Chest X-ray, AP view. Patient: 60 years old, sex M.
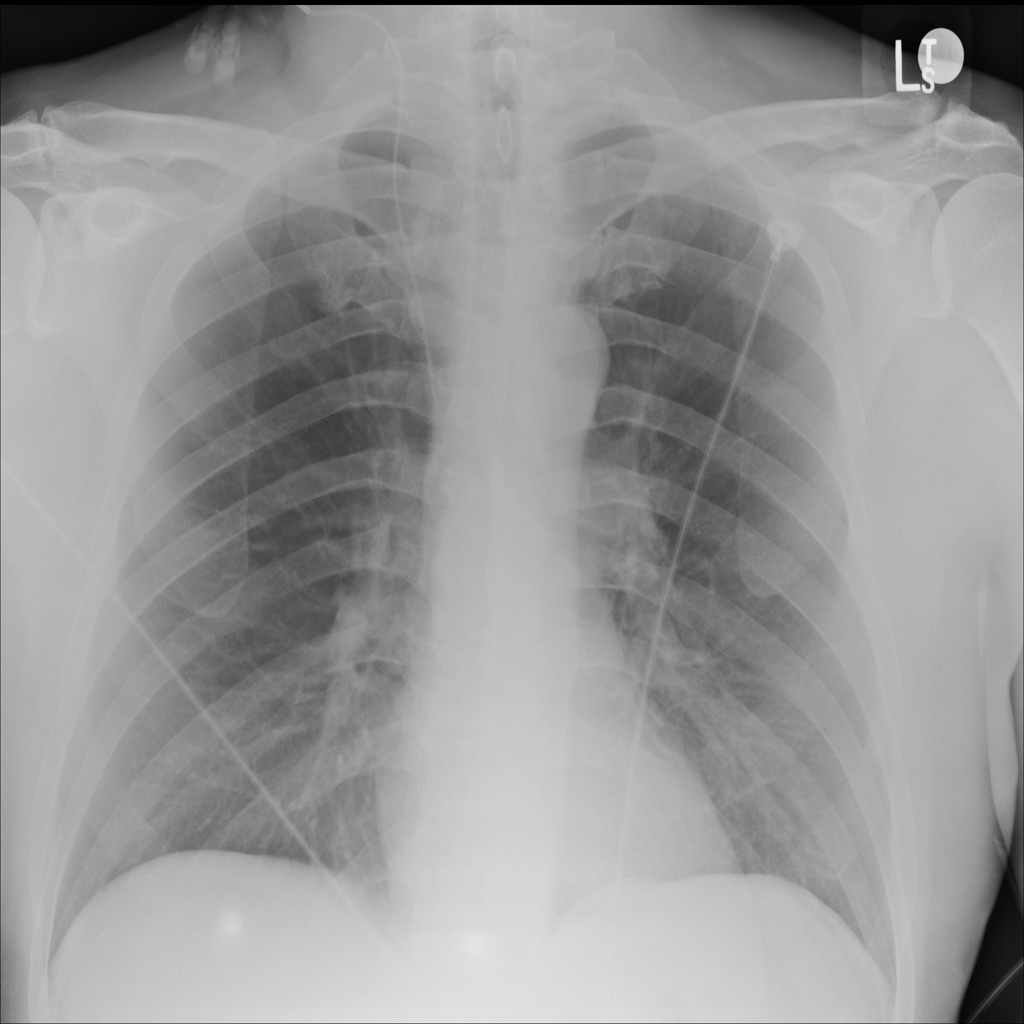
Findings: No Finding